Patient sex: M
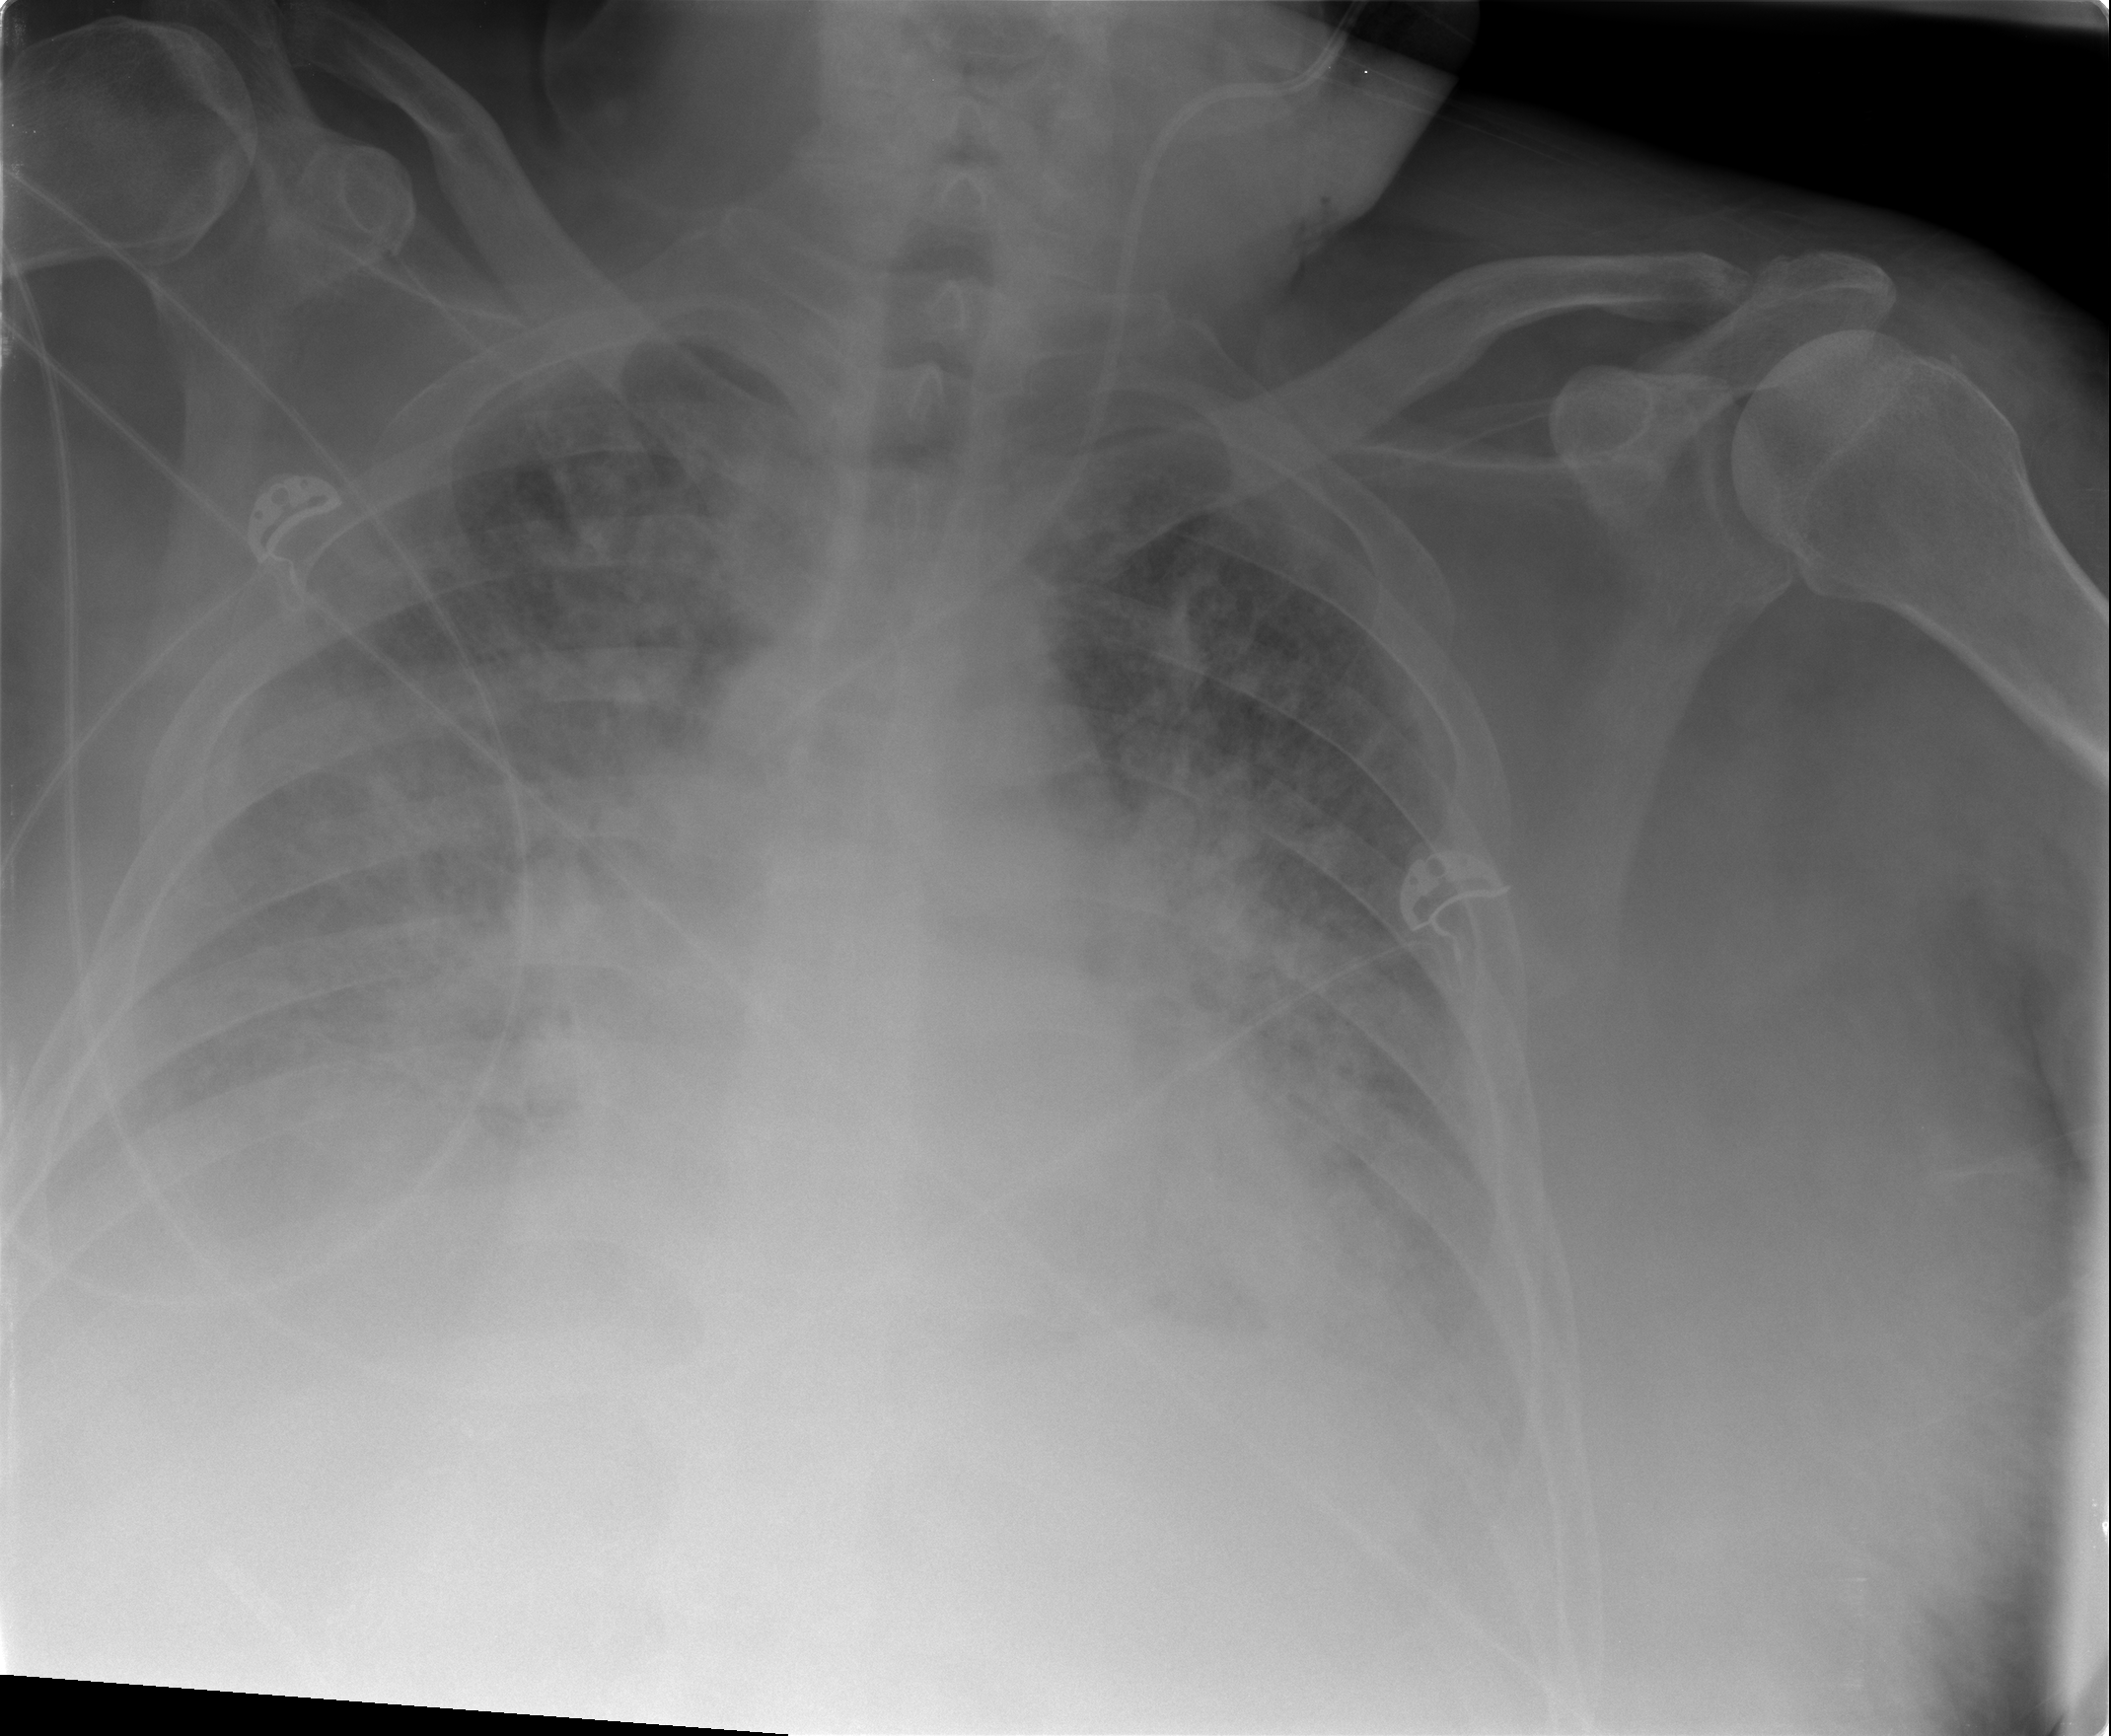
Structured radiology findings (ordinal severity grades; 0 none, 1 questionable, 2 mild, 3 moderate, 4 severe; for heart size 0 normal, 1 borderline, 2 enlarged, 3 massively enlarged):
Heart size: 2
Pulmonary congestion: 3
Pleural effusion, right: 2
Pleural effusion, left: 2
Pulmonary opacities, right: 3
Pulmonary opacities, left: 3
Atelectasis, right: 2
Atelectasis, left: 2